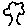
Label: tree